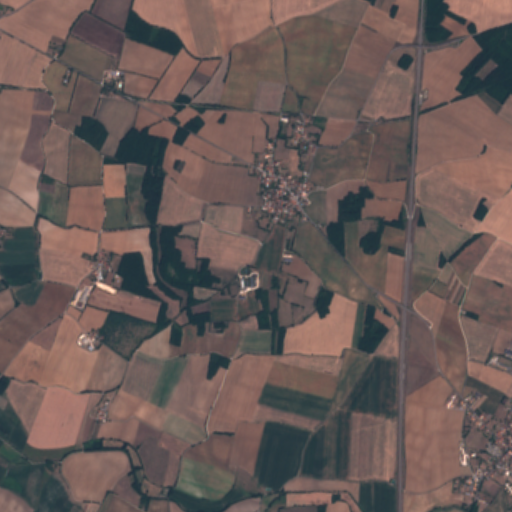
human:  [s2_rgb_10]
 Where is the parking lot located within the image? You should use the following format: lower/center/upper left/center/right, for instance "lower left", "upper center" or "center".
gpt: The parking lot is located in the lower right of the image.
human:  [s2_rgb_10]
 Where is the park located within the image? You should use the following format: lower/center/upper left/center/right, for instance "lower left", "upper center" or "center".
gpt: There is no park in the image.